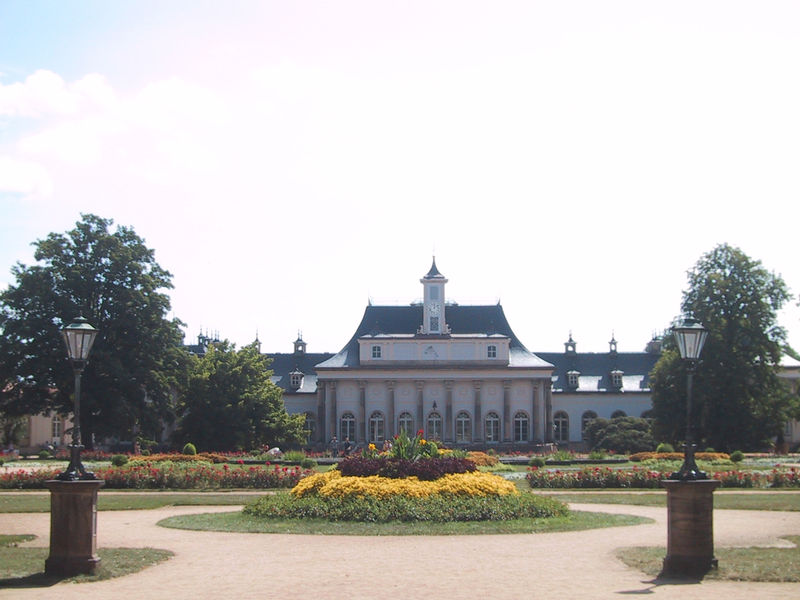
Titel: Pillnitz, Wasserpalais
Standort: Dresden, Pillnitz, Wasserpalais (EU - D - Sachsen)
Schlagwörter: baum, himmel, schatten, wolken, bäume, gelb, blumen, bunt, fenster, hell, laterne, laternen, licht, säulen, blüten, dach, gebäude, gras, park, rosen, schloss, weg, architektur, barock, sockel, sonne, pflanzen, kreis, rund, turm, garten, sommer, fassade, farbe, hof, uhr, foto, photographie, villa, beet, kreisel, turmuhr, rondell, kurhaus, gepflegt, pavilion, rosengarten